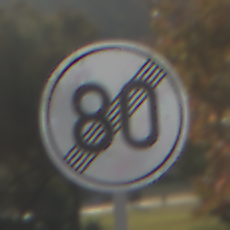
Verkehrszeichen: EndeGeschwindigkeit80
Umgebung: Outdoor, Nature
Tageszeit: SunriseSunset
Wetter: Clear
Licht: Natural
Jahreszeit: NotSpecified
Kontrast: HighContrast